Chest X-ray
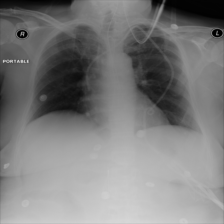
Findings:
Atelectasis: negative
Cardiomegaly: negative
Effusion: negative
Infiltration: negative
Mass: negative
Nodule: negative
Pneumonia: negative
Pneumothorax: negative
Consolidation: negative
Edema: negative
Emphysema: negative
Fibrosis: negative
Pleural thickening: negative
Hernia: negative